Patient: sex M, age 61
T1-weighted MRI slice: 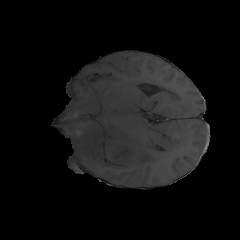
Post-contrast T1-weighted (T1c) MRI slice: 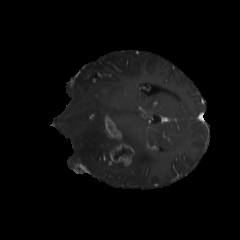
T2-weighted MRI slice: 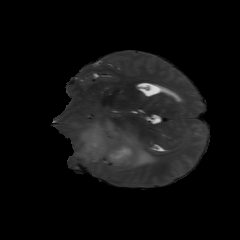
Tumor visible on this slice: yes
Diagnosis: Glioblastoma, IDH-wildtype
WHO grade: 4